Group 1:
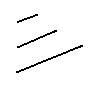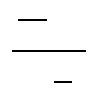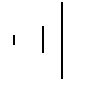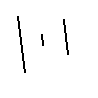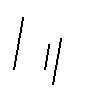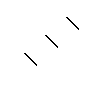
Group 2:
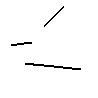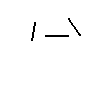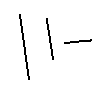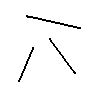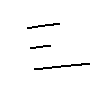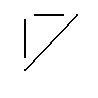
Rule separating the two groups: Midpoints are collinear vs. midpoints are not collinear.
Concepts: all, collinear, imagined_entity, imagined_point, midpoint
Author: Harry E. Foundalis